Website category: restaurant
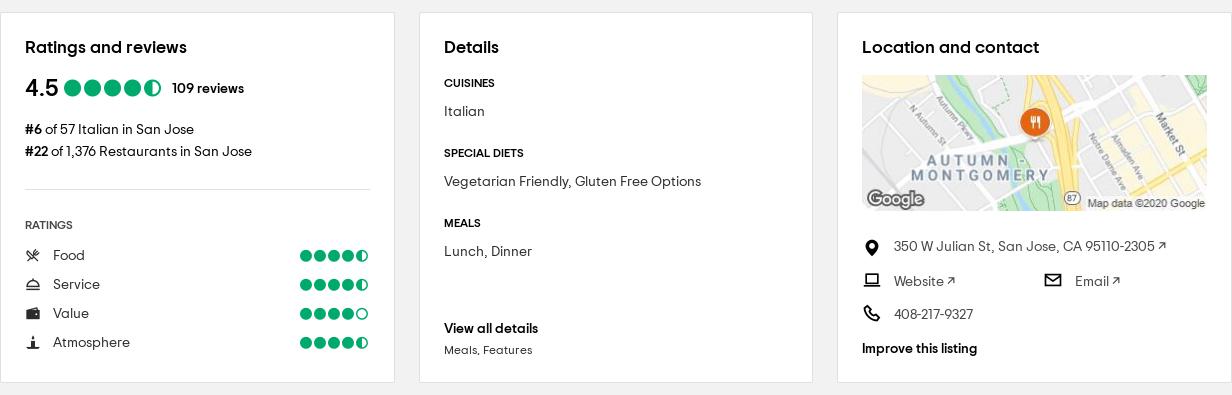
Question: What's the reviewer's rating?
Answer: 4.5

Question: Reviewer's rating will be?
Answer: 4.5

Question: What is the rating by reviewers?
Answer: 4.5

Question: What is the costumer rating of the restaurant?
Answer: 4.5

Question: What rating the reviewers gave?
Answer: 4.5

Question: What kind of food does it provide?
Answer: Italian

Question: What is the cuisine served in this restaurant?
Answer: Italian

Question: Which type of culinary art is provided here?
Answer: Italian

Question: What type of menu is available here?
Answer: Italian

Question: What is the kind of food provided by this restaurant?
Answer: Italian

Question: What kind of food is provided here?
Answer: Italian

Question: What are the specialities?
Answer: Italian

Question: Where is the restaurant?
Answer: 350 W Julian St, San Jose, CA 95110-2305

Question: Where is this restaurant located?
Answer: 350 W Julian St, San Jose, CA 95110-2305

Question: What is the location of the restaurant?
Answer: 350 W Julian St, San Jose, CA 95110-2305

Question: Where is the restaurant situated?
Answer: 350 W Julian St, San Jose, CA 95110-2305

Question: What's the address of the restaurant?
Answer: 350 W Julian St, San Jose, CA 95110-2305

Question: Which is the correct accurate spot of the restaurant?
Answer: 350 W Julian St, San Jose, CA 95110-2305

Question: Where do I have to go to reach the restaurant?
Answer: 350 W Julian St, San Jose, CA 95110-2305

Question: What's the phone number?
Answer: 408-217-9327

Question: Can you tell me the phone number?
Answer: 408-217-9327

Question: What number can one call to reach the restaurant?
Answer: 408-217-9327

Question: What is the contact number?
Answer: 408-217-9327

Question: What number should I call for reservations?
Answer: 408-217-9327

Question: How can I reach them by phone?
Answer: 408-217-9327